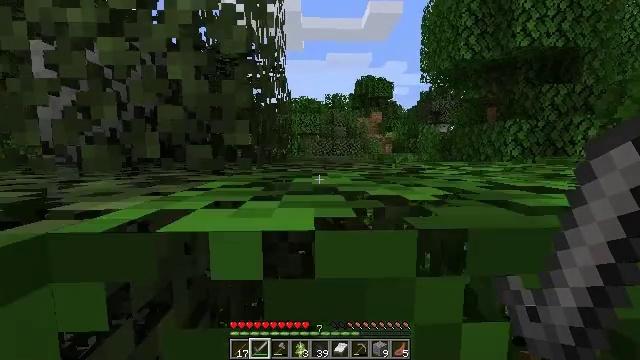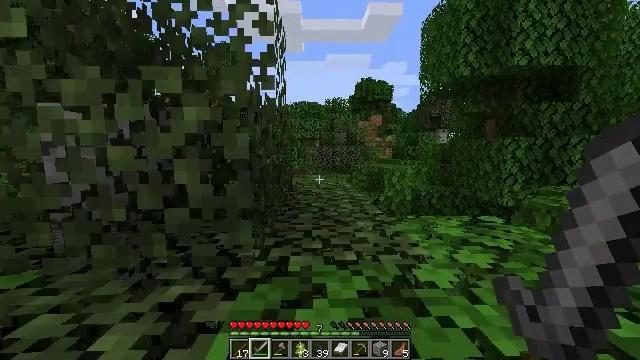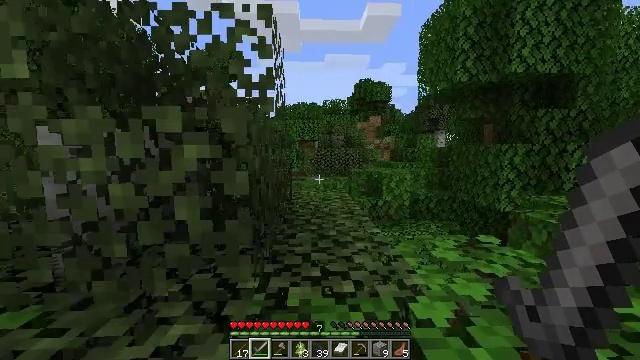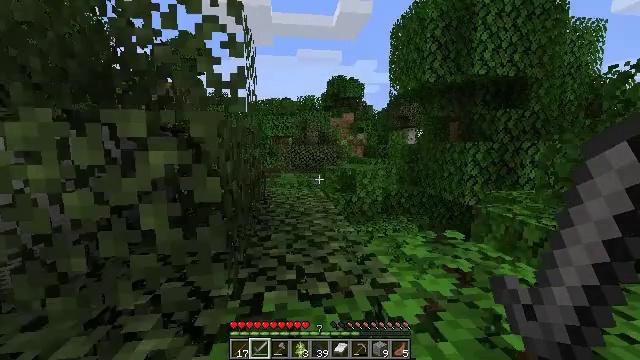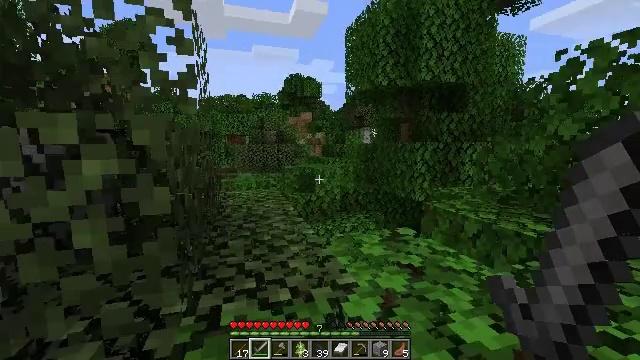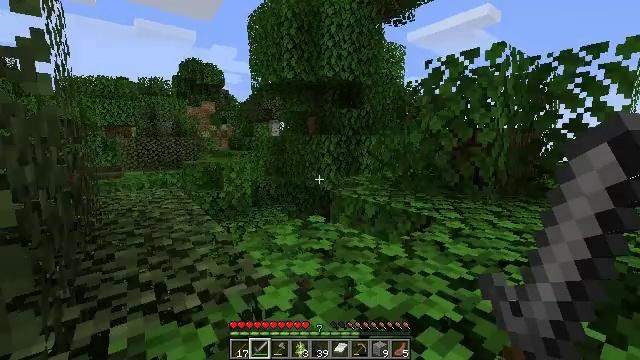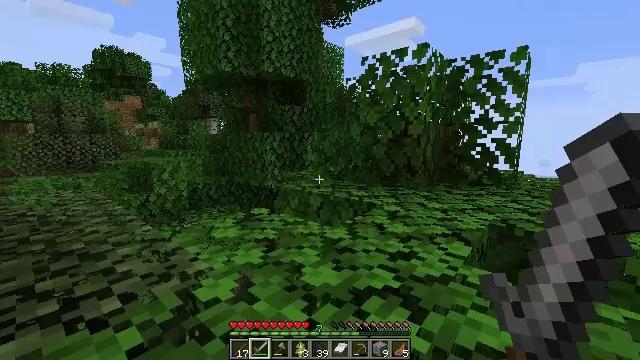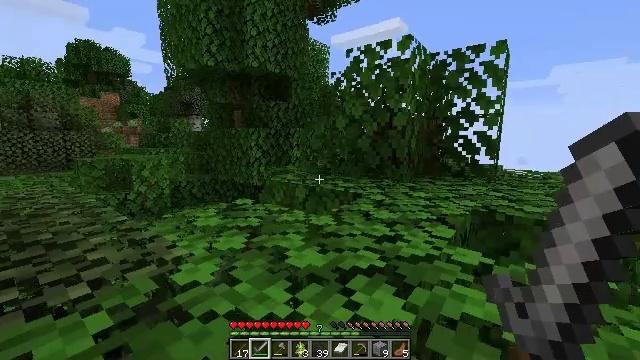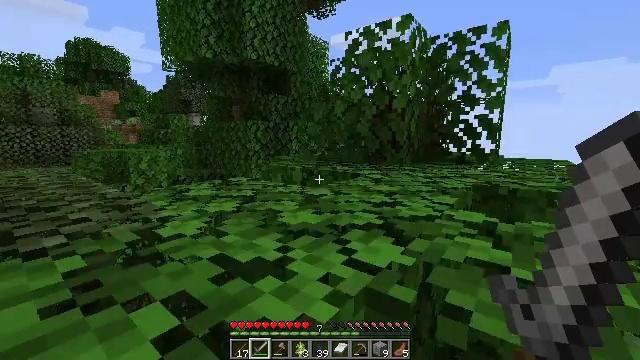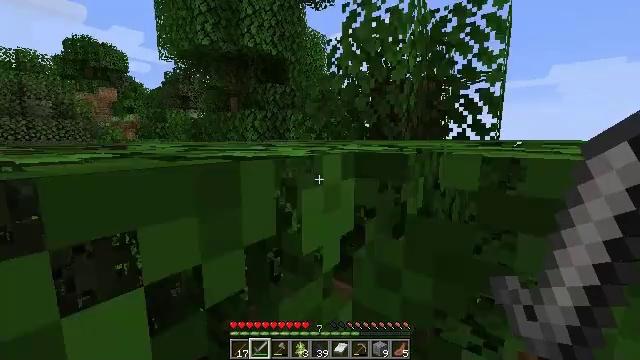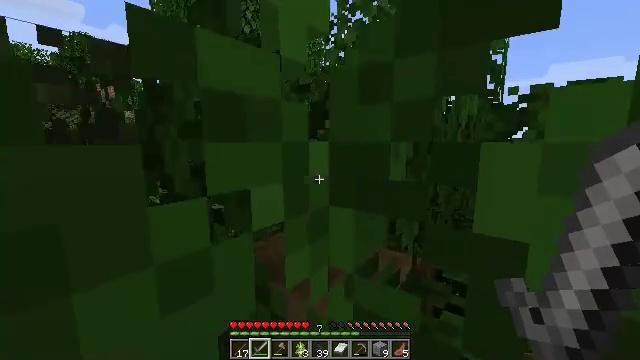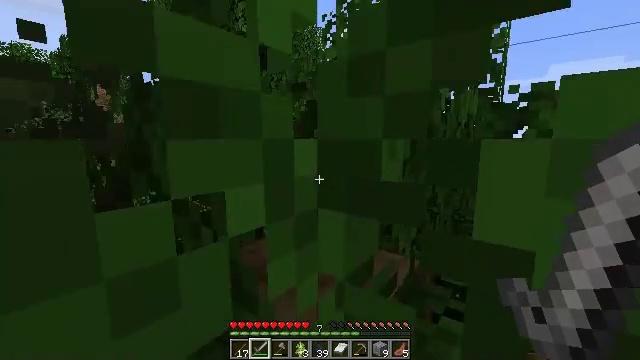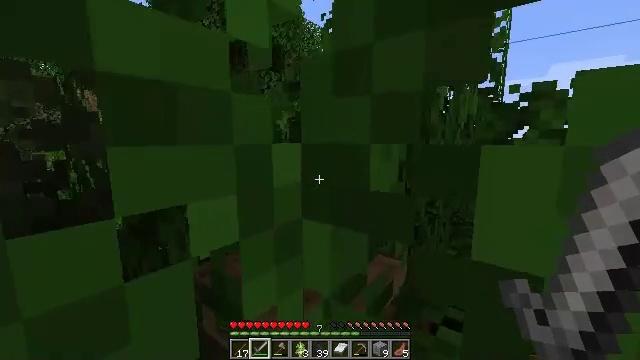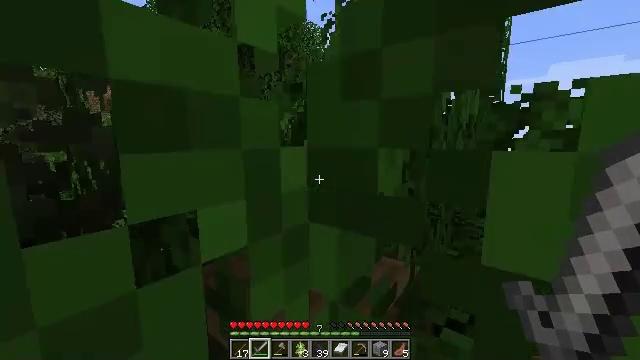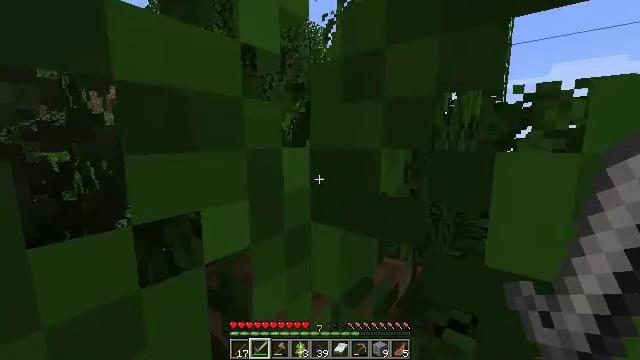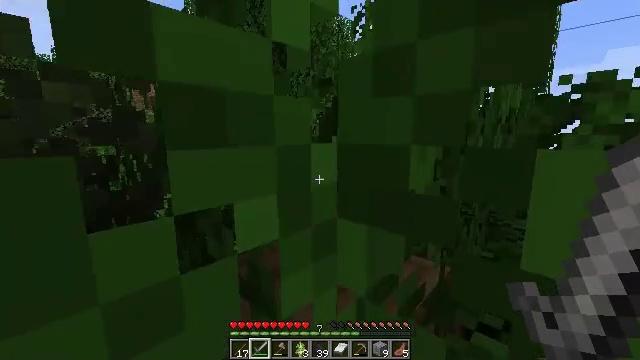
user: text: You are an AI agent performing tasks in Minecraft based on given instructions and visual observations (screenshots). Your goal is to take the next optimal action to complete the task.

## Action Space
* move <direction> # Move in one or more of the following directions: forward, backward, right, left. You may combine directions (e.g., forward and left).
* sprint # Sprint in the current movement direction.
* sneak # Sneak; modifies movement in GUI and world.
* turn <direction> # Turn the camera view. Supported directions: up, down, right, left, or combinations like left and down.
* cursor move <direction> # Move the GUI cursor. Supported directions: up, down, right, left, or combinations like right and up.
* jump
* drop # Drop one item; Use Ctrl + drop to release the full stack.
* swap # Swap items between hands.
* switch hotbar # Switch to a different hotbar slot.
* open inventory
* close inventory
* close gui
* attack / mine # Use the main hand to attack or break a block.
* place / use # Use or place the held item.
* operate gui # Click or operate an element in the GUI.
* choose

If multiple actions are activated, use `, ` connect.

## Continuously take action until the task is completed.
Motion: motion action
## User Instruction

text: Break oak leaves from the trees.
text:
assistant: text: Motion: move forward, sprint, jump
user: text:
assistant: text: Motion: move forward, sprint, jump
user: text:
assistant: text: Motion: move forward, sprint, turn right, jump
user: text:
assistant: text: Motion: move forward, sprint, turn right, jump
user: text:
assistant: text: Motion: move forward, sprint, turn right and down, jump
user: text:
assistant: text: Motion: move forward, sprint, turn right, jump
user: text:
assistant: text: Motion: move forward, sprint, turn right, jump
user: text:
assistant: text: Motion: move forward, sprint
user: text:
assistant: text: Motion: move forward, sprint
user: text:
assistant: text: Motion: move forward, sprint
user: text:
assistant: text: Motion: move forward, sprint
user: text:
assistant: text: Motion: move forward, sprint
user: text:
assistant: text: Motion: move forward, sprint
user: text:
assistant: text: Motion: move forward, sprint
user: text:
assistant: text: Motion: move forward, sprint, turn left and down
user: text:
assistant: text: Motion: move forward, sprint, turn left and down
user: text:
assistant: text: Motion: move forward, sprint, turn left and down
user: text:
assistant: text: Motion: move forward, sprint, turn left and down
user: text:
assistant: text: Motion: move forward, sprint, turn left
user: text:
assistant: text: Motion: move forward, sprint, turn left, attack / mine
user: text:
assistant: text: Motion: move forward, sprint, attack / mine
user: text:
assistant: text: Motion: move forward, sprint, attack / mine
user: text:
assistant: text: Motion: move forward, sprint, attack / mine
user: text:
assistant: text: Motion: move forward, sprint, attack / mine
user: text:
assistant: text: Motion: move forward, sprint, attack / mine
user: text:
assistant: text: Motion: move forward, sprint, attack / mine
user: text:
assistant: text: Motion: move forward, sprint, attack / mine
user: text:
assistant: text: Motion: move forward, sprint, attack / mine
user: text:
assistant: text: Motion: move forward, sprint, turn right, attack / mine
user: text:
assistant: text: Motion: move forward, sprint, turn right, attack / mine